Field crop: maize
Growth stage: 2
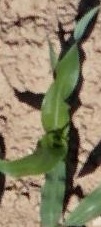
Species: maize